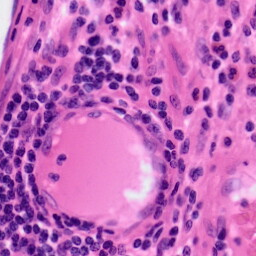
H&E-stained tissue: Colon